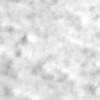
Label: no_change